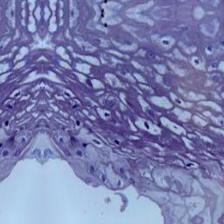
Diagnosis: Normal